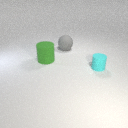
large green rubber cylinder in front of large gray rubber sphere